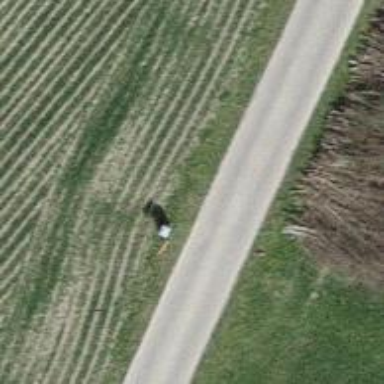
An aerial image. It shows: Pole with roof cover.